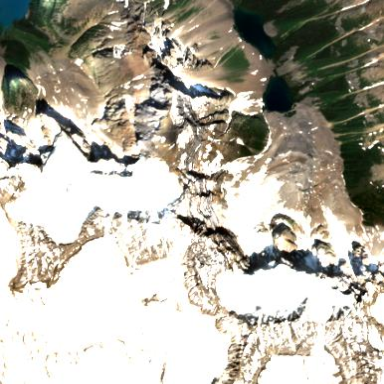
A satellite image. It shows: Majestic glacier in the distance.